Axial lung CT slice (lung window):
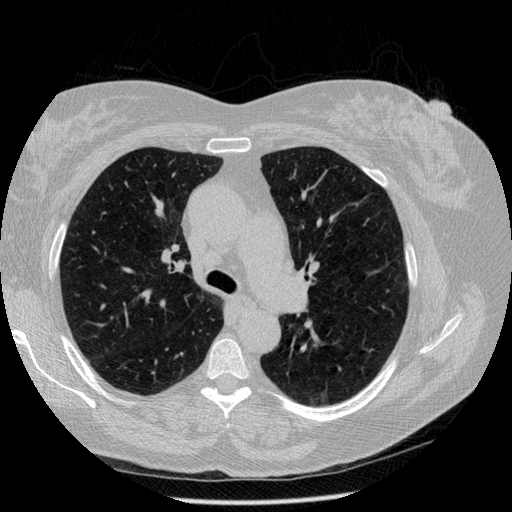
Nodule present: no